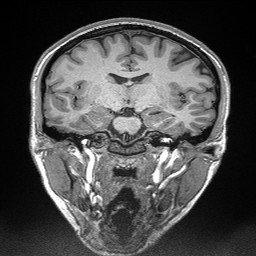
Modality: T1w
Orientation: sagittal
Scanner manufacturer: siemens
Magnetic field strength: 3 T
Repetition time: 2.3 s
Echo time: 0.00298 s